Interaction volume radius: 5 \u00c5
Interaction volume height: 20 \u00c5
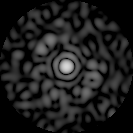
Disorder parameter: 0.8512